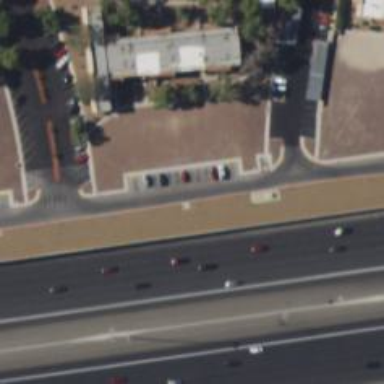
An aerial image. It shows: Footway.